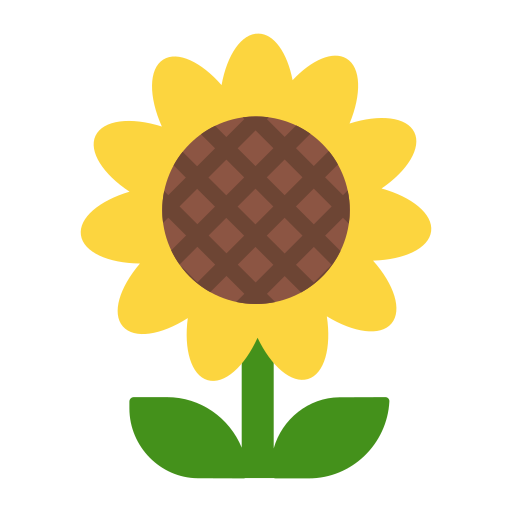
sunflower flat